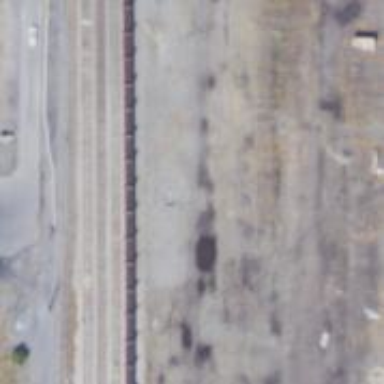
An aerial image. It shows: Abandoned railway yard is depicted.